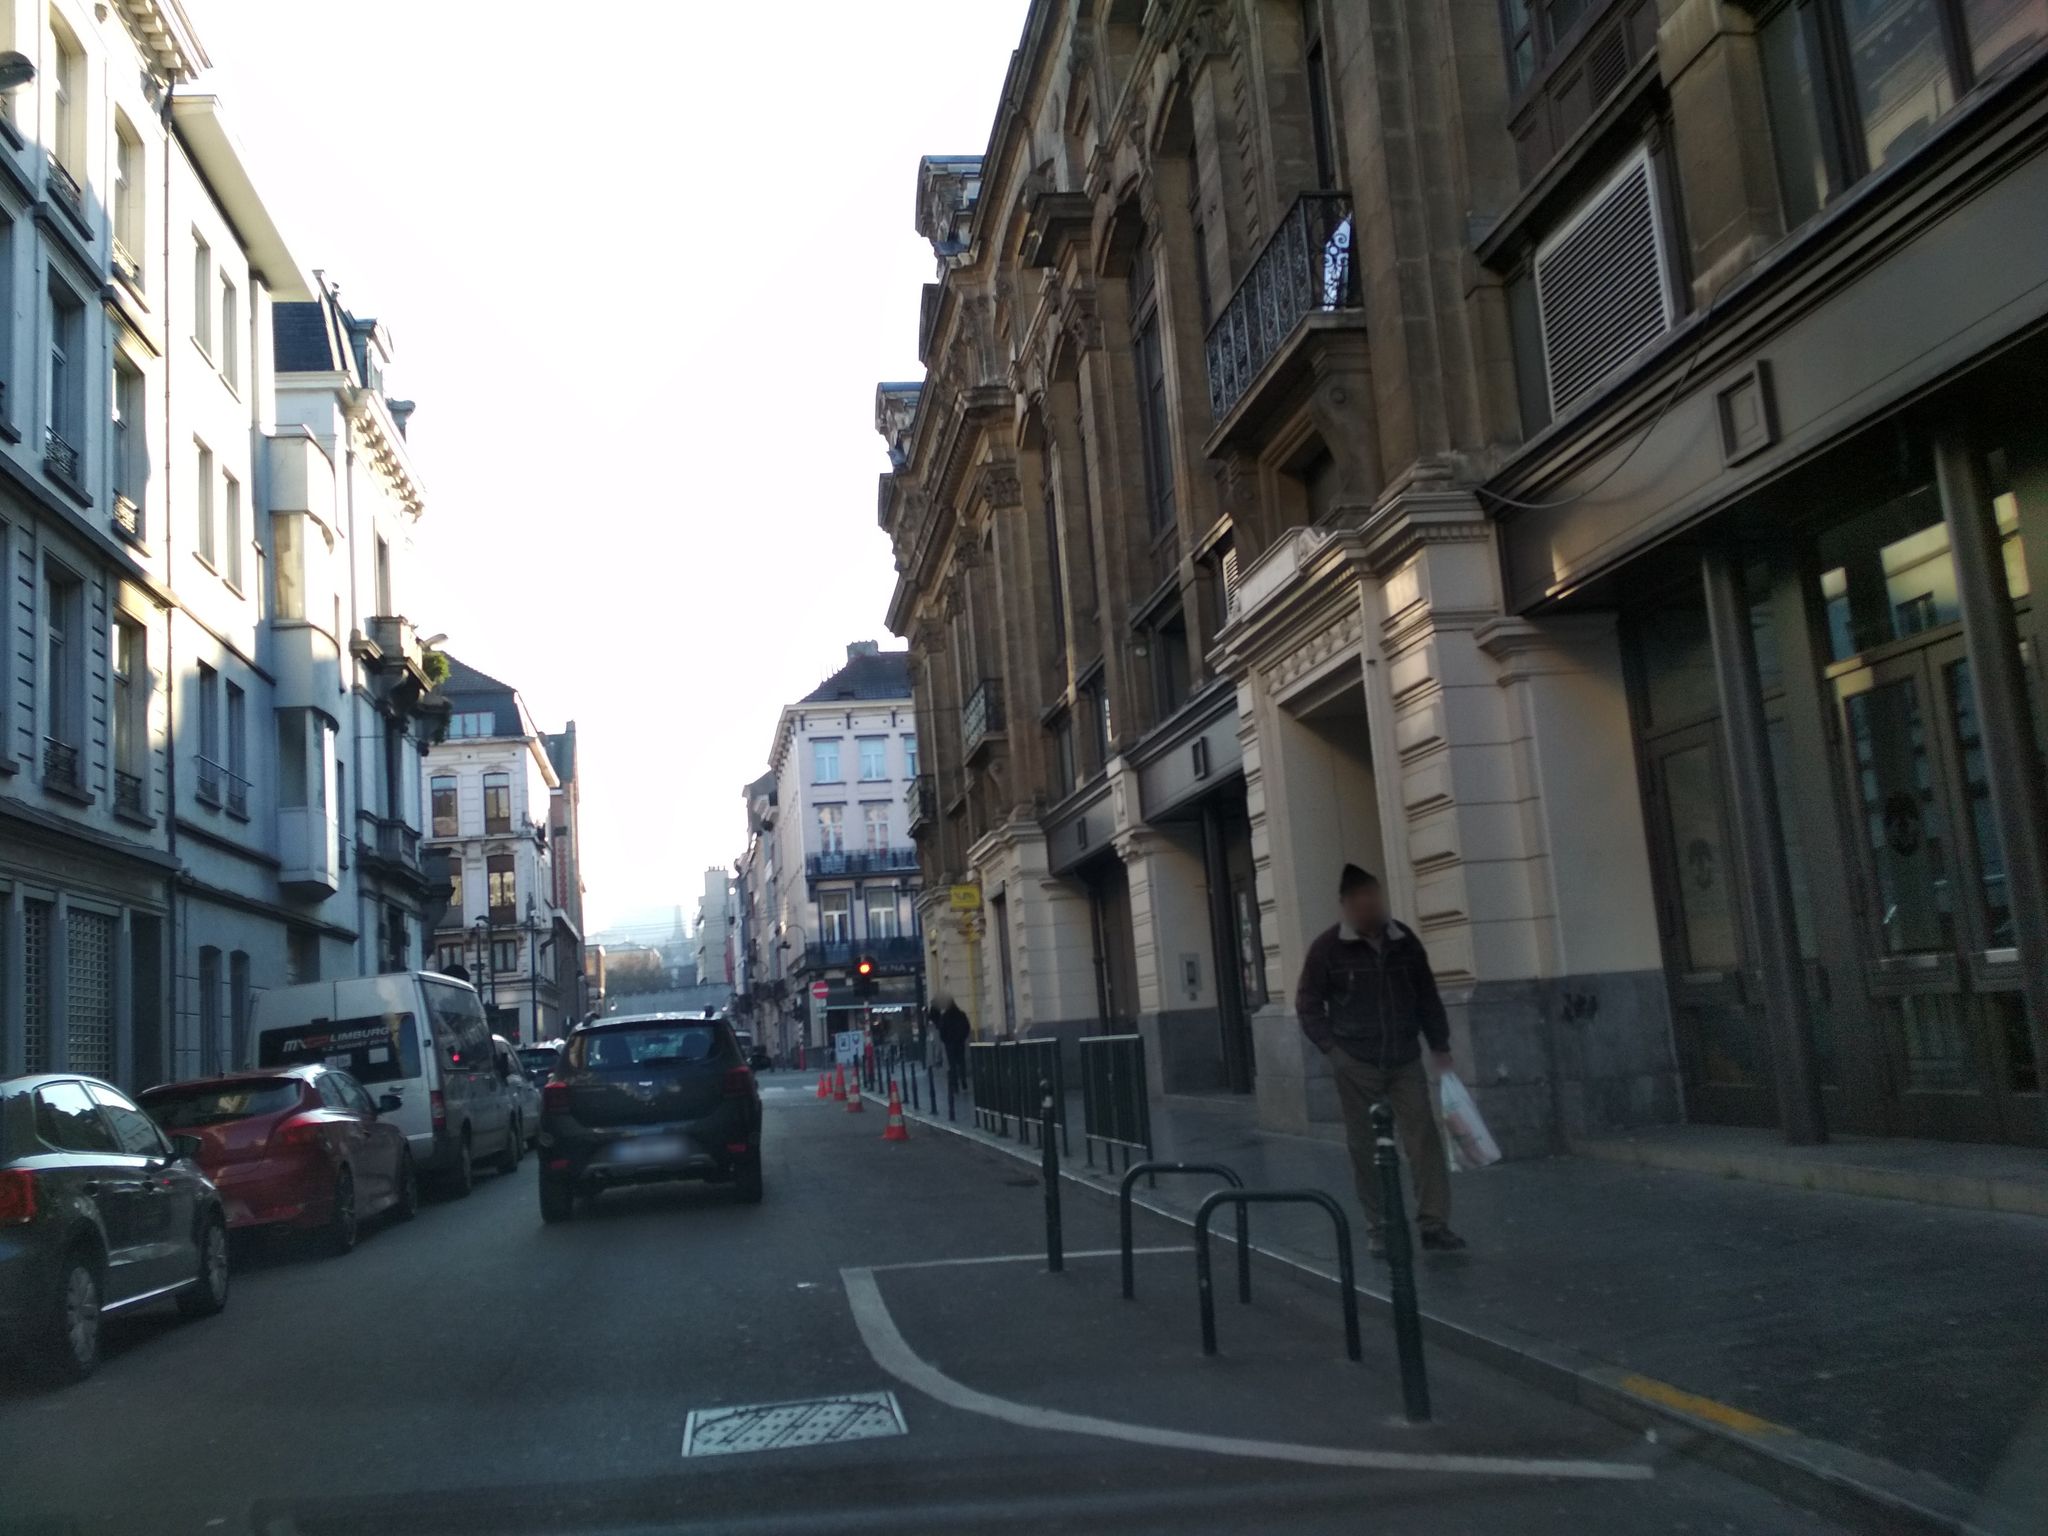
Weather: clear
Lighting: day
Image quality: good
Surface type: driving surface
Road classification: footway, residential
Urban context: urban centre
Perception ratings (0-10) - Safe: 4.42, Lively: 9.59, Beautiful: 8.38, Boring: 0.42, Depressing: 4.01, Wealthy: 8.55